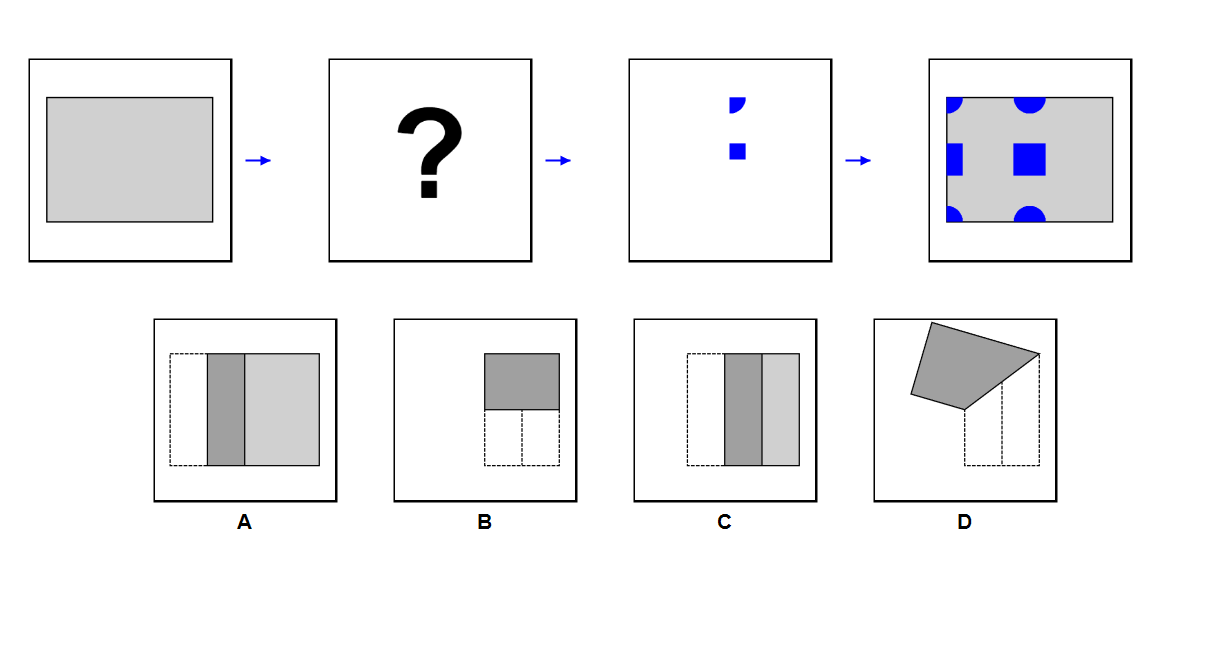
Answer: D